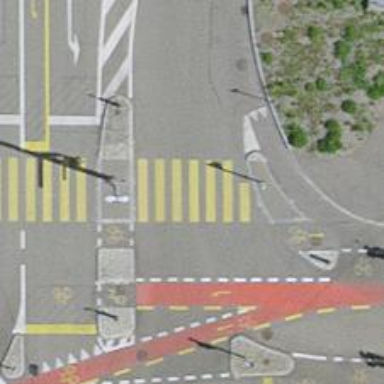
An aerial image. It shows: Road crossing with traffic signals.